Question: I'm studying about 'new' and 'new<URL> and there is one small detail in the site, which isn't clear enough for me. The following picture will explain my question:

So do we have to set the array-pointer also to 0 after we have deallocated it like in the single variable case? Is this a requirement or is the procedure different with 'delete' and 'delete[]'?
Thnx for any help! =)
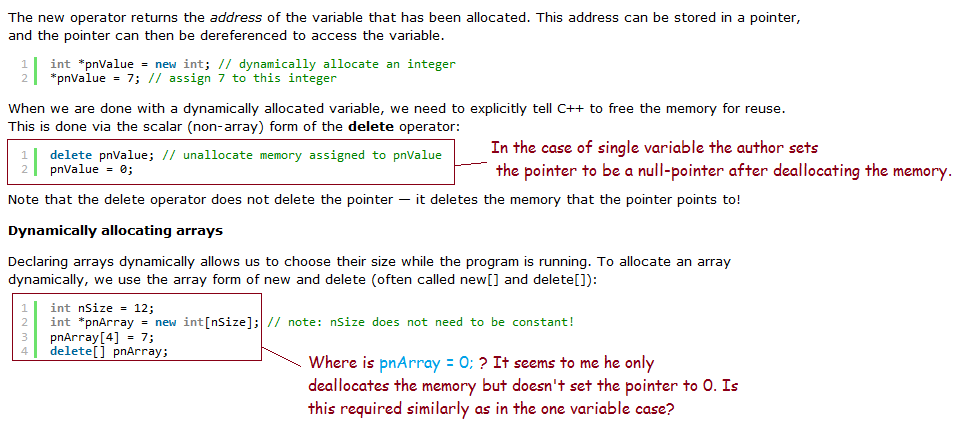
Answer: It very depends what you are planning to do further in the code. Setting a pointer to to NULL/nullptr after deleting the object it used to point to (regardless whether it is a pointer pointing to the array or to the singular variable), is done purely to mark a pointer as deallocated ,so you can easily check if that pointer is still 'active' or not by :
'''
if (pnArray != nullptr)
{
// now it is safe to dereference the pointer
}
'''
If the double deletion occurs in the code (shouldn't be the case), calling a delete operator on nullptr will not crash the program (double deletion may bring significant amount of pain: it may crash the application, corrupt the heap, make some changes to the objects already allocated on the heap..) :
'''
delete pnValue;
pnValue = nullptr;
....
delete pnValue; // safe to delete ( still it's not no-op )
'''
You don't need to set the pointers to nullptr-s if you delete the class members in it's destructor for instance (as that pointers will not be used anymore).
These are the raw pointers, maybe have a look also at the smart pointers, which are in general much safer option